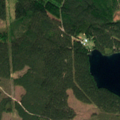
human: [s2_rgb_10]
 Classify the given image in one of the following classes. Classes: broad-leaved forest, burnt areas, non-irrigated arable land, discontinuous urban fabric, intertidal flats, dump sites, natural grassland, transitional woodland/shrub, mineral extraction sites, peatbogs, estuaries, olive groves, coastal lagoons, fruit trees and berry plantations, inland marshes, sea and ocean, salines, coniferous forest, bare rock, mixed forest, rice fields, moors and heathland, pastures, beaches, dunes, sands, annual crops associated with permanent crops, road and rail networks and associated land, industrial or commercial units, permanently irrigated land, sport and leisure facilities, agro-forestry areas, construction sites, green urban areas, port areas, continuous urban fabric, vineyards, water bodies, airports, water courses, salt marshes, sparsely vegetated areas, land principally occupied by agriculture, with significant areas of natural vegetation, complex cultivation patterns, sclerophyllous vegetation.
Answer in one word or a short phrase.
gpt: coniferous forest, mixed forest, transitional woodland/shrub, water bodies